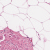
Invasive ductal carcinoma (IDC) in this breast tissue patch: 0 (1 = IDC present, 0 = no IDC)